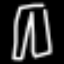
Label: pants